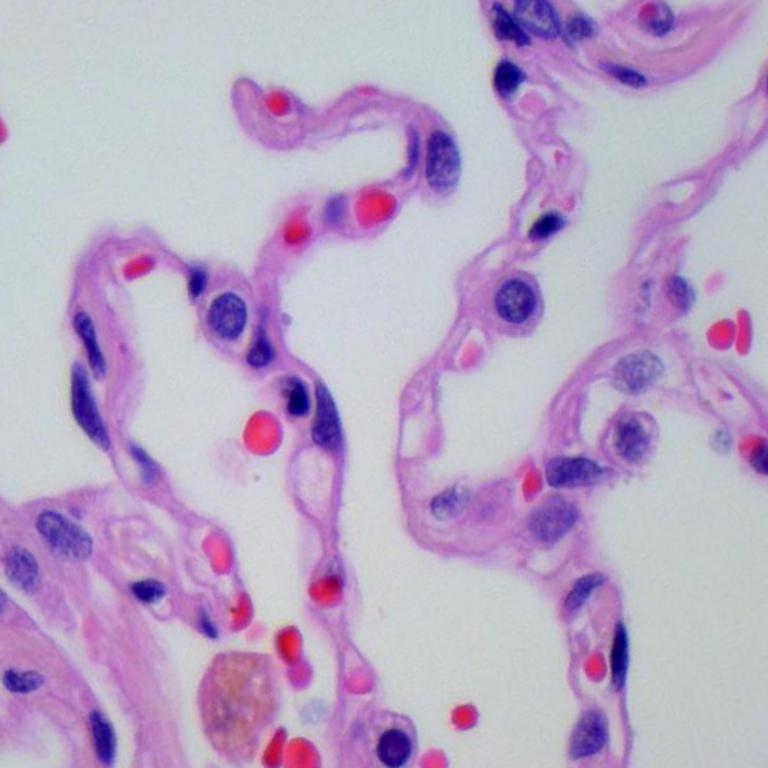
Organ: lung
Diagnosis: benign